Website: home-depot
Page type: payment
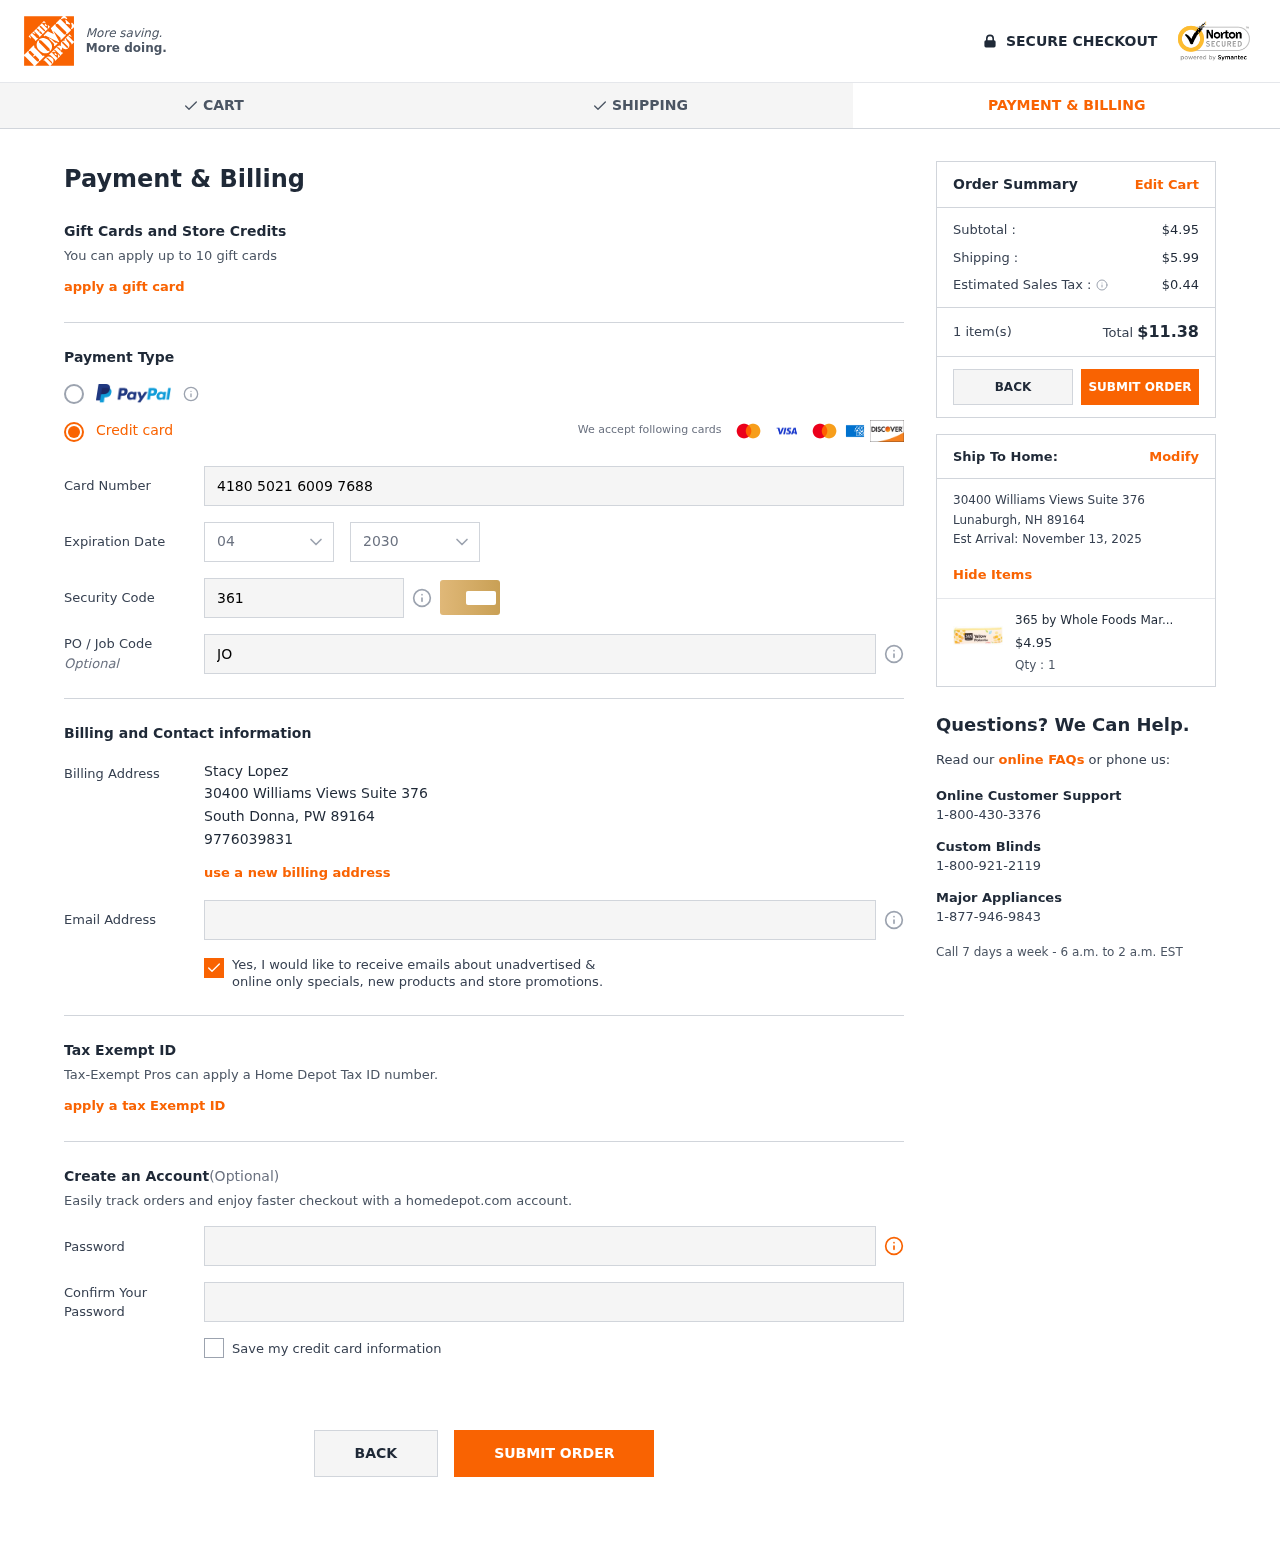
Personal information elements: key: PII_CARD_CVV
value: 361
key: PII_CARD_EXPIRY_MONTH
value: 04
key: PII_CARD_EXPIRY_YEAR
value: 30
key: PII_CARD_NUMBER
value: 4180 5021 6009 7688
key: PII_CITY
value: South Donna
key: PII_CITY2
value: Lunaburgh
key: PII_EMAIL
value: stacylopez@hotmail.com
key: PII_FULLNAME
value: Stacy Lopez
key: PII_JOB_CODE
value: JOB-3613
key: PII_PHONE
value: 9776039831
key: PII_POSTCODE
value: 89164
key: PII_POSTCODE2
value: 89164
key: PII_STATE_ABBR
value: PW
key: PII_STATE_ABBR2
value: NH
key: PII_STREET
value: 30400 Williams Views Suite 376
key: PII_STREET2
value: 30400 Williams Views Suite 376
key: PII_POSTCODE_FULL
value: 89164
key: PII_POSTCODE_NUMERIC
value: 89164
Product elements: key: PRODUCT1_NAME
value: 365 by Whole Foods Market, Polenta, Yellow, 17.6 Ounce
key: PRODUCT1_PRICE
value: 4.95
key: PRODUCT1_QUANTITY
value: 1
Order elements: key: ORDER_SUBTOTAL
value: $4.95
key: ORDER_SHIPPING_COST
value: $5.99
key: ORDER_TAX
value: $0.44
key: ORDER_NUM_ITEMS
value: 1 item(s)
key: ORDER_TOTAL
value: $11.38
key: ORDER_DELIVERY_DATE
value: November 13, 2025